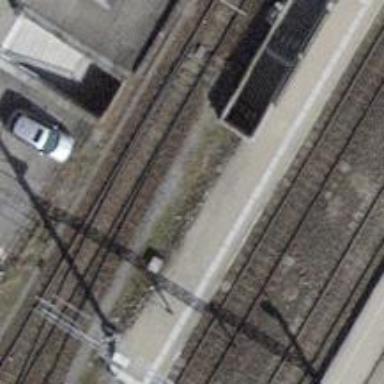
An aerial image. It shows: Railway switch.